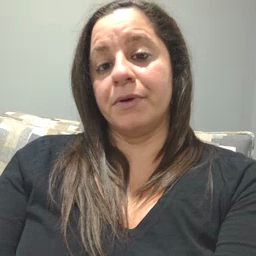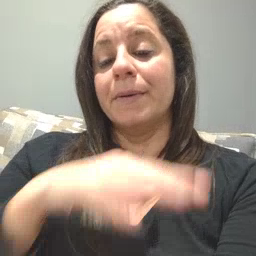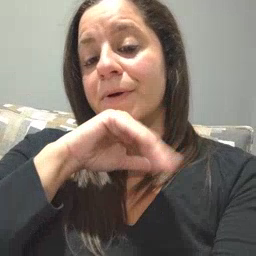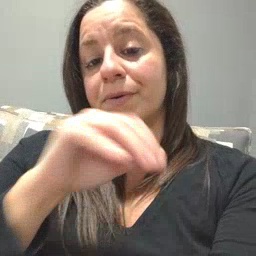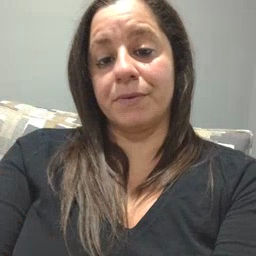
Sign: pig